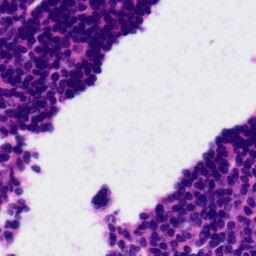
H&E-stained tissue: Tonsil